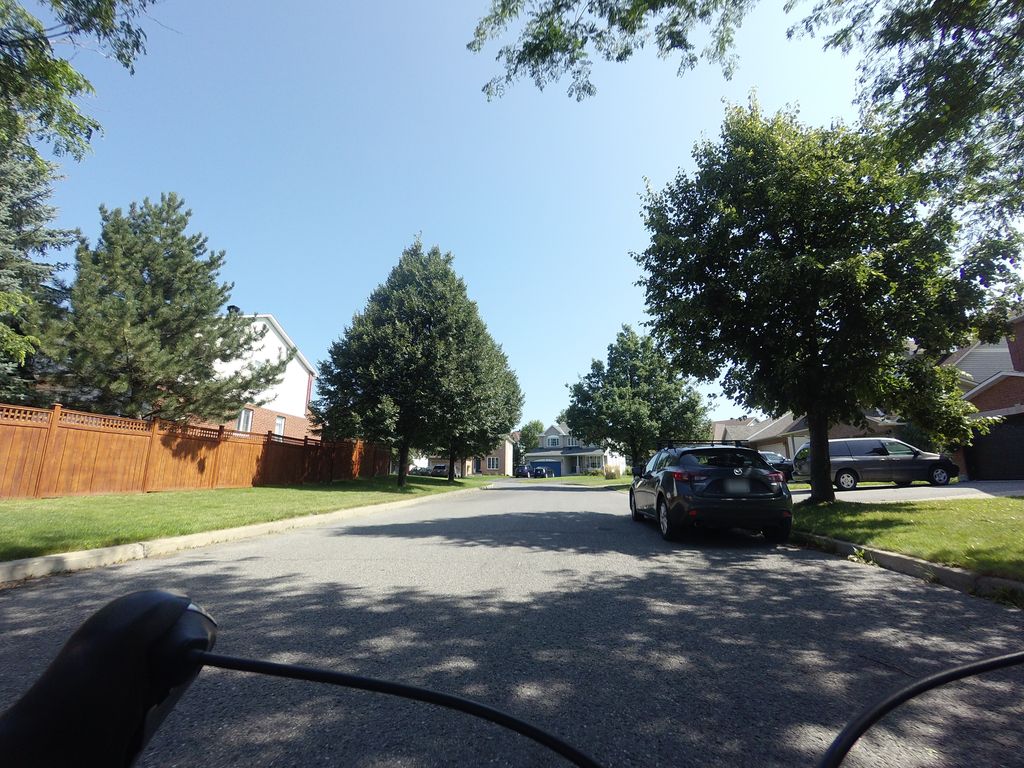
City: ottawa-gatineau